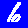
Digit: 6